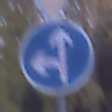
Verkehrszeichen: VorgeschriebeneFahrtrichtungGeradeausOderLinks
Zusatzzeichen oben: VorfahrtGewaehren
Umgebung: Outdoor, Suburban
Tageszeit: Night
Wetter: PartlyCloudy
Licht: Artificial
Jahreszeit: NotSpecified
Kontrast: LowContrast